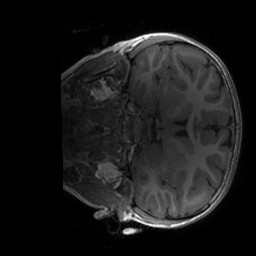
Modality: T1w
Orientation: coronal
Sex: male
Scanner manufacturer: siemens
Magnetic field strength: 3 T
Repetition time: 1.9 s
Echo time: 0.00243 s